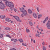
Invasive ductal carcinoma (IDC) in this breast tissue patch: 1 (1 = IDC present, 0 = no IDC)